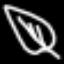
Label: leaf